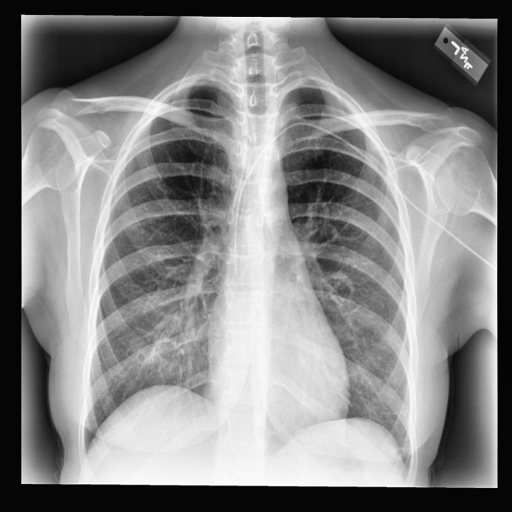
Finding: NORMAL